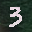
Label: 3